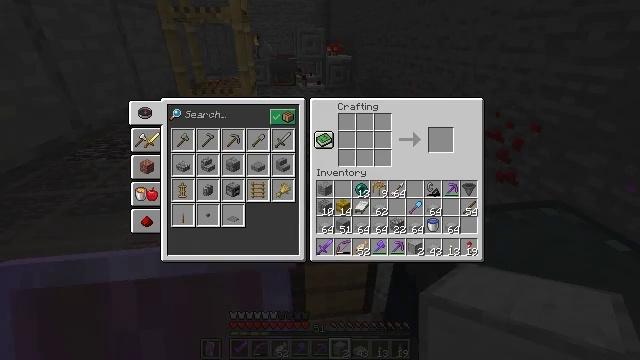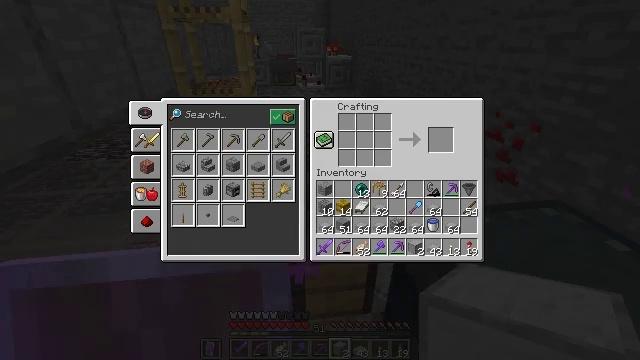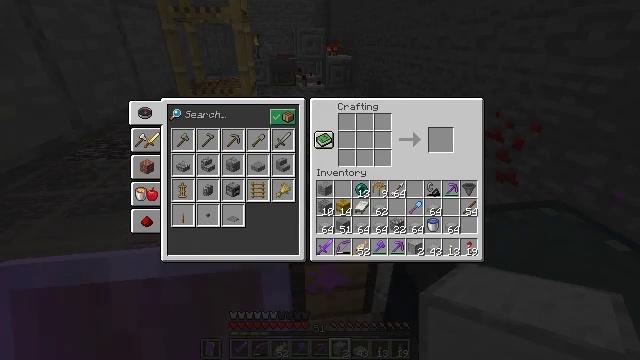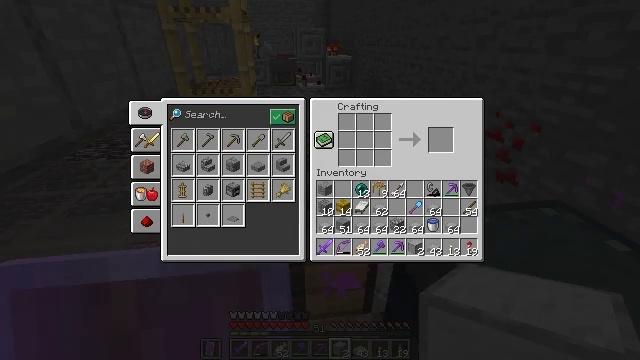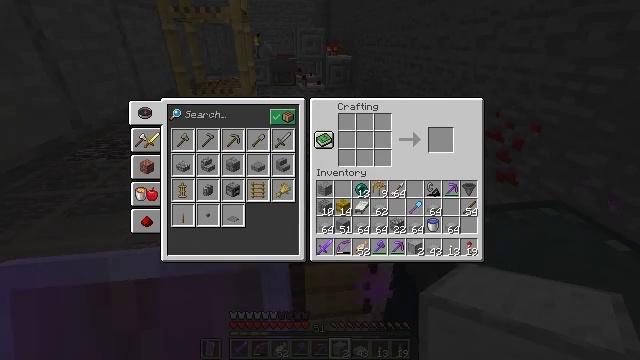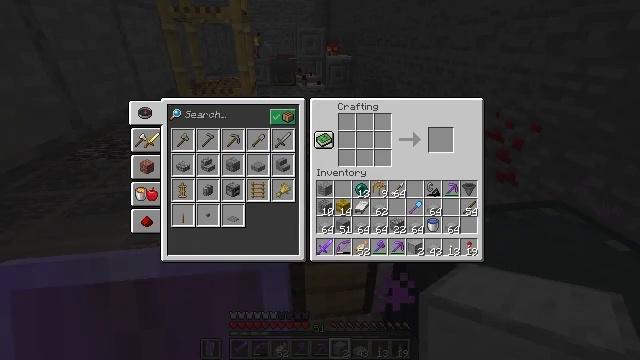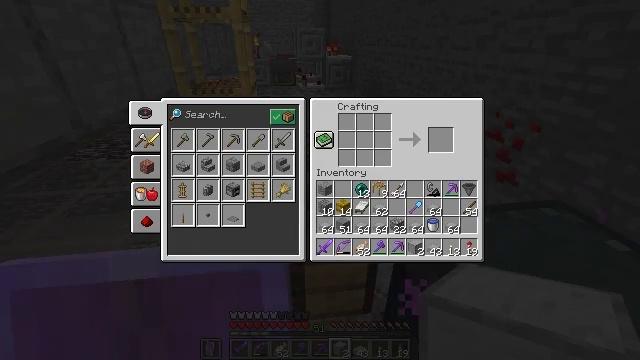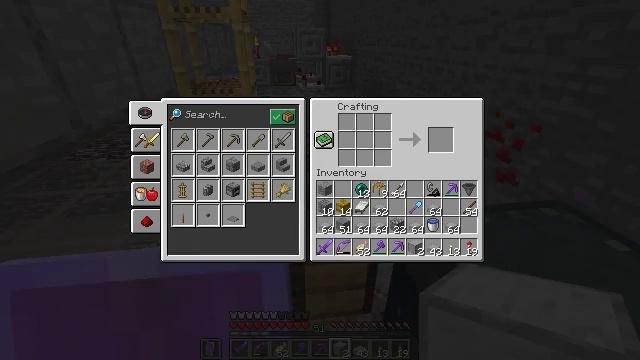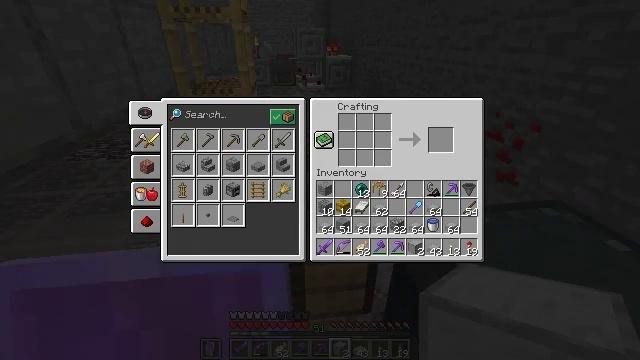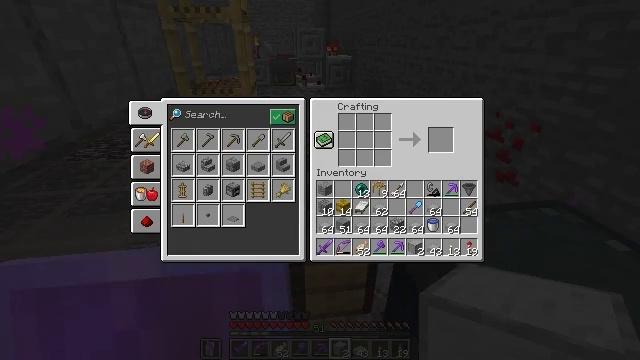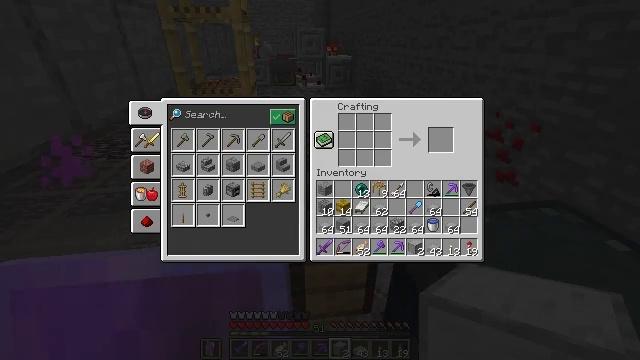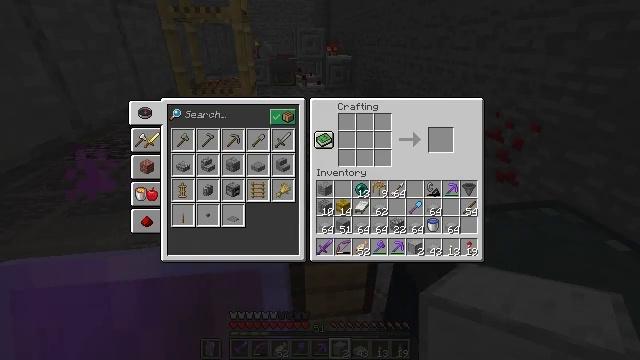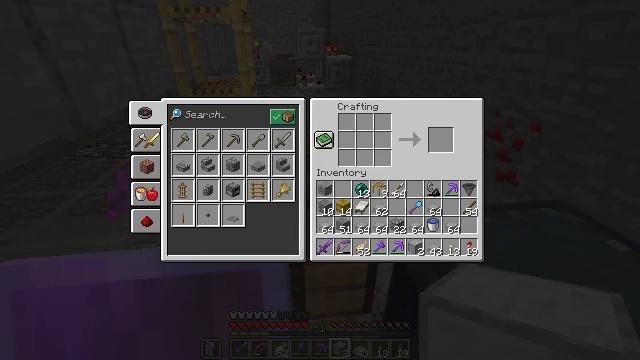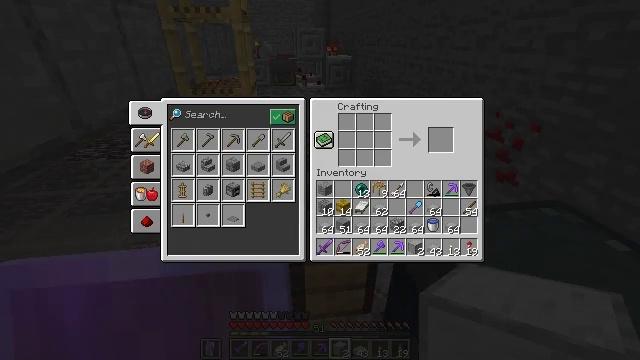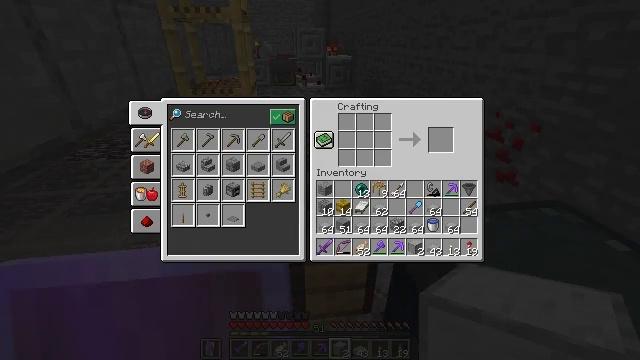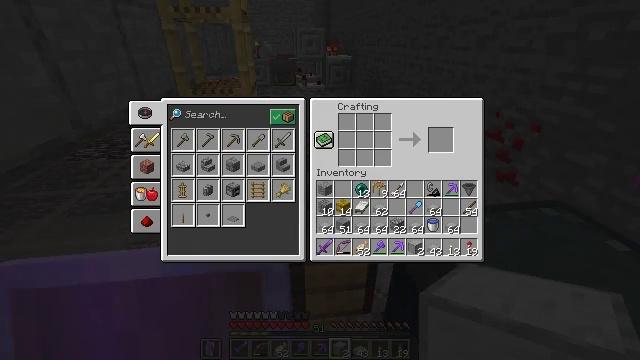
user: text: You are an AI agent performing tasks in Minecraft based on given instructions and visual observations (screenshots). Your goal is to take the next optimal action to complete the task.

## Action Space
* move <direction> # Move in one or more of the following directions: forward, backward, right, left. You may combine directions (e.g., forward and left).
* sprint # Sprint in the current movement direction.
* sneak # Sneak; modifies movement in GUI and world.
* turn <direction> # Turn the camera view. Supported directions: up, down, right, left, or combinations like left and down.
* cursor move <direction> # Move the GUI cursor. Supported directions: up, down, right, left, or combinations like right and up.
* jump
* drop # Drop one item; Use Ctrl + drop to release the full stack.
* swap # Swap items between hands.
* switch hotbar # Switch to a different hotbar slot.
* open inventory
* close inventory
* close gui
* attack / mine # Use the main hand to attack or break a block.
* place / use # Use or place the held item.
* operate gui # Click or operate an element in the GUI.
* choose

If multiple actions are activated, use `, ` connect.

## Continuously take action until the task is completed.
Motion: motion action
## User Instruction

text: Mine block crafting table.
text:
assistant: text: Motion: cursor move right
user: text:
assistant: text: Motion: no_op
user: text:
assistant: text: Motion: no_op
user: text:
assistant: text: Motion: no_op
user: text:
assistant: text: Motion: no_op
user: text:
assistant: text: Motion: no_op
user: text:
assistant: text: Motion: no_op
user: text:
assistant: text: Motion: no_op
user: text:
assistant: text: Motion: no_op
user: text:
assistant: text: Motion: no_op
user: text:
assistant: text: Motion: no_op
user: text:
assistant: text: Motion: no_op
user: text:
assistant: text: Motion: no_op
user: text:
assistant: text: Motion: no_op
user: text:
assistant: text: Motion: no_op
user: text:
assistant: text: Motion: no_op
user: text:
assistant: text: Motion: no_op
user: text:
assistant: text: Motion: no_op
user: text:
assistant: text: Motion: no_op
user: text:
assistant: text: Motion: no_op
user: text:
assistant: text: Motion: close gui
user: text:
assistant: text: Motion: no_op
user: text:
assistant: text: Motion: no_op
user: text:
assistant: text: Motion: no_op
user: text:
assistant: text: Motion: no_op
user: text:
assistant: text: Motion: no_op
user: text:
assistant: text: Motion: no_op
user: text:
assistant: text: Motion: no_op
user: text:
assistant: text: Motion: no_op
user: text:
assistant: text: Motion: no_op